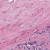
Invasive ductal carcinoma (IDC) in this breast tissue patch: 1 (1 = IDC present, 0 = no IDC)